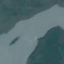
Land use / land cover: River